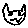
Label: cat